Question: I'm trying to validate my app for upload but getting the following error:

I have 'armv6' and 'armv7' under valid architectures.
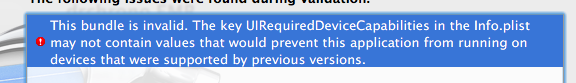
Answer: Seems like you have added some new features in you application which won't work on some iOS devices, However you can still upload this app but you have to specify this in your plist that some of the feature will not run on lets say iPod so don't let user to install this application on iPod.
have a look at this description by apple, you may be able to debug this issue :)
<URL>
Cheers